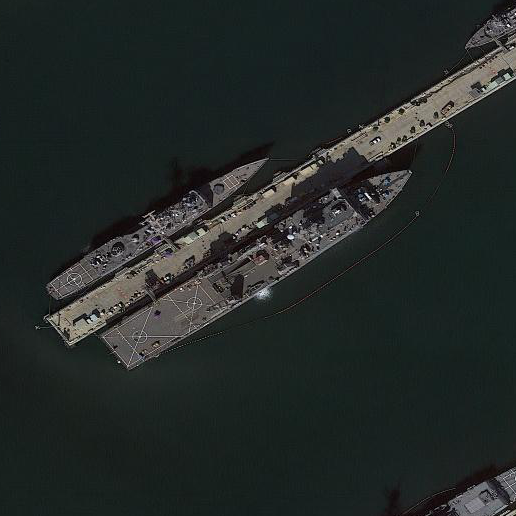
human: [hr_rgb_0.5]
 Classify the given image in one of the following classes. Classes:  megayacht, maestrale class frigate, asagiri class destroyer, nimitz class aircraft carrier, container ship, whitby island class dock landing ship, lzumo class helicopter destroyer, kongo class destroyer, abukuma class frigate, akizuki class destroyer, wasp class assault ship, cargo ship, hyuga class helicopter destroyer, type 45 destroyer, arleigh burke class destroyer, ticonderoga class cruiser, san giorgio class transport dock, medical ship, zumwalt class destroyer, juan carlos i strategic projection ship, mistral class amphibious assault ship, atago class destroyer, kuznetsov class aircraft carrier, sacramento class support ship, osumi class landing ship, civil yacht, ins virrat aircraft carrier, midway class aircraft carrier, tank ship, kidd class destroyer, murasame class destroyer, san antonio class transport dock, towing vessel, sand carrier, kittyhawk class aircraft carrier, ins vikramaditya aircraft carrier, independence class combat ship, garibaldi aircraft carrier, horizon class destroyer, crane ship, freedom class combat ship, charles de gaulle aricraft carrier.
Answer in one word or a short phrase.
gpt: Whitby Island class dock landing ship